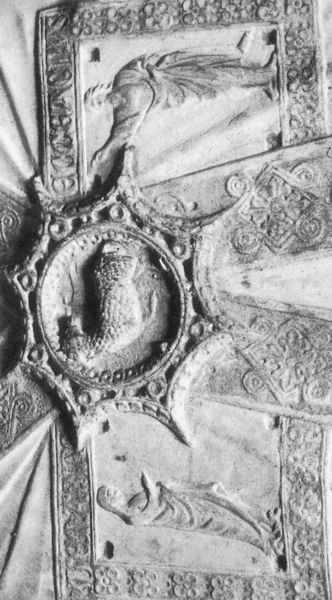
Titel: Grabmal Papst Hadrians V.
Standort: Viterbo, S. Francesco (EU - I - Latium)
Schlagwörter: blätter, kopf, mann, schatten, umhang, weiß, menschen, blumen, frau, grau, licht, marmor, schwarz, blüten, tier, karo, ornament, johannes, rahmen, stein, kirche, sonne, gewand, haare, decke, gewänder, kreis, pferd, skulptur, fell, relief, schrift, kuppel, inschrift, ornamente, stuck, zeigen, foto, fotografie, bögen, lamm, schaf, rechteck, stern, ier, jungfrau, schwarzweiß, kreise, beten, wappen, jüngling, skulpturen, grotte, bordüren, maria, madonna, verzeirung, pflanzlich, verzierungen, rosetten, josef, kringel, apostel, kartuschen, 90